五年级 · 计数
(8 分）冬季奥运会的比赛项目分为冰上项目和雪上项目两大类。下面是 2006-2022 年冬季奥运会上中国获得冰上项目和雪上项目奖牌数量统计图。

（1）在这五届冬季奥运会上，中国在冰上项目中共获得 \$ \qquad \$枚奖牌。(2) 冰上项目和雪上项目获得奖牌数相差最多的是 \$ \qquad \$年冬奥会, 相差枚。（3）请你结合图中数据, 预测下一届冬季奥运会中国冰上项目和雪上项目获得奖牌的情况把预测的结果写在下面, 并简要说明理由。
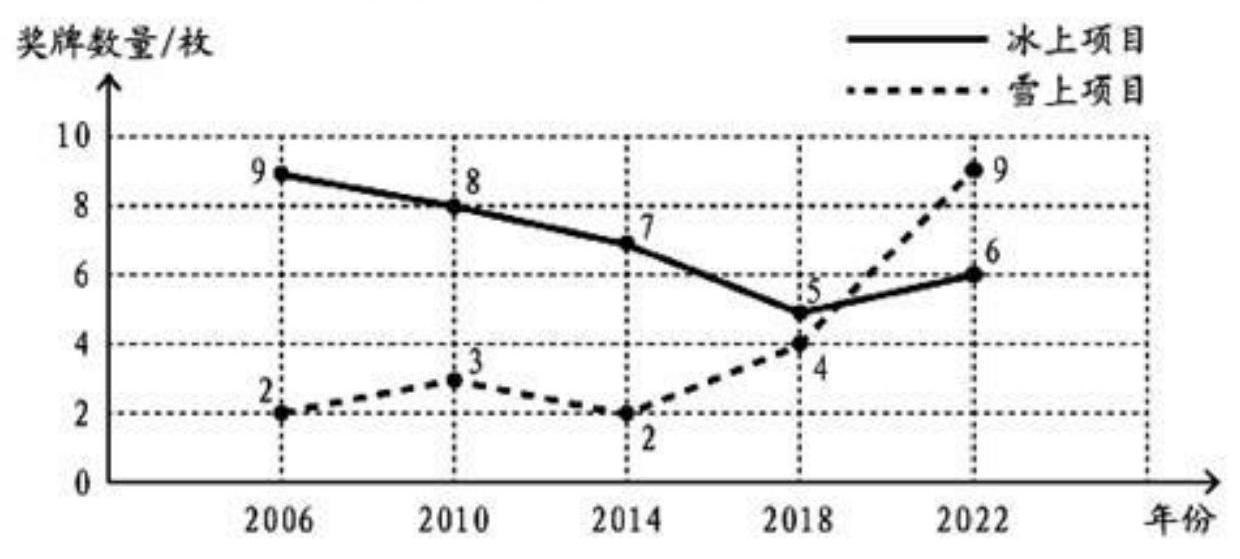
答案: 23. 答案:(1) 35

(2) $2006 ; 7$

（3）解：下一届冬季奥运会中国冰上项目可能获得奖牌 8 枚，雪上项目可能获得奖牌 15 枚; 因为两个项目获得奖牌的枚数呈上升趋势, 并且雪上项目增幅比较大。